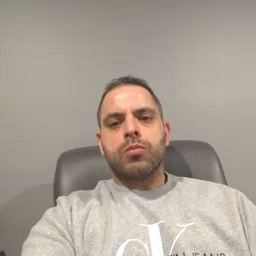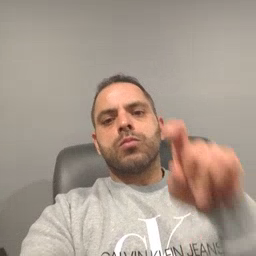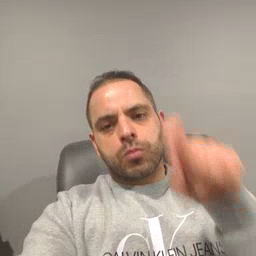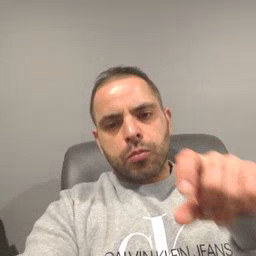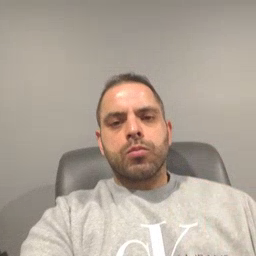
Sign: haveto